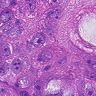
Metastatic tissue present: yes